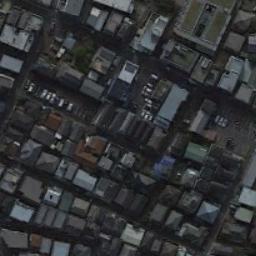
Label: dense_residential